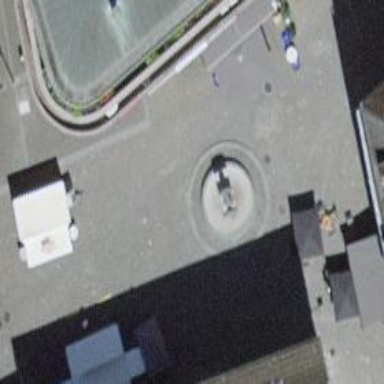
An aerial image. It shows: Beautiful fountain.